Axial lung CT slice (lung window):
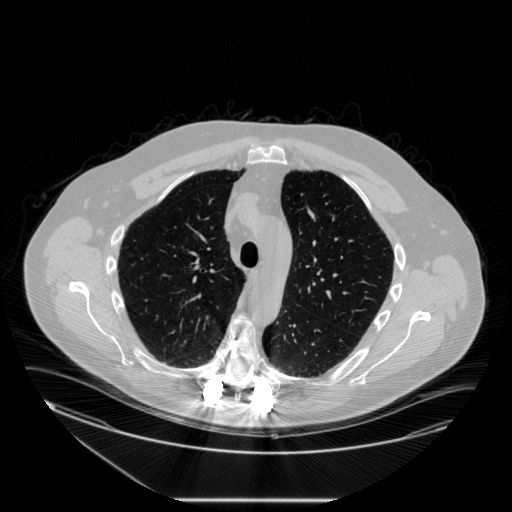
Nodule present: no